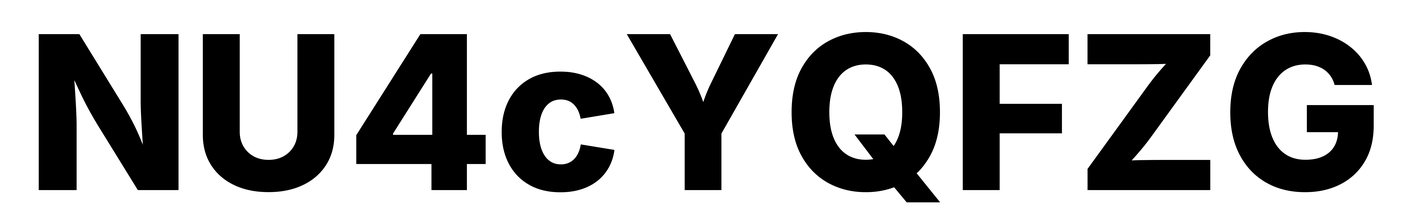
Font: Inter_ExtraBold